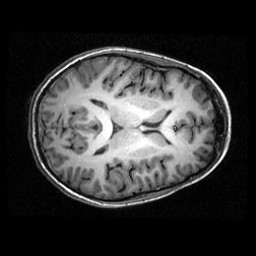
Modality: T1w
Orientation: axial
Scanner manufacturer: ge
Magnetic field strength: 3 T
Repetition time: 0.00904 s
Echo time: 0.00184 s